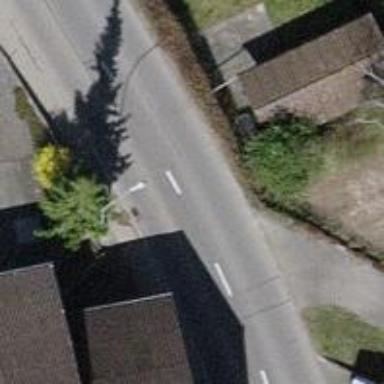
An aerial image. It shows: Asphalt road classified as tertiary.